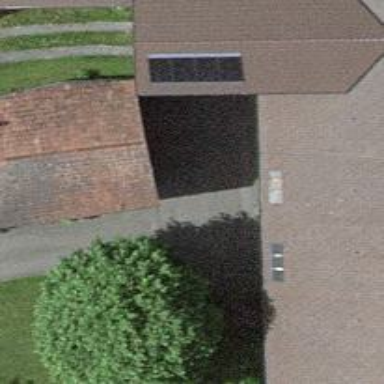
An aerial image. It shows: Garage.